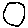
Label: moon